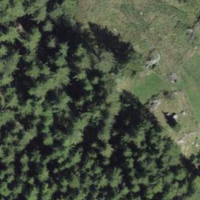
EUNIS habitat code: 43
Species observed at this site:
Tanacetum vulgare